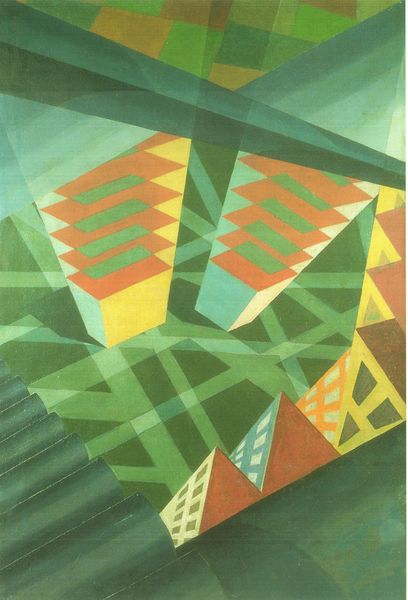
Titel: Volo librato/ Prospettiva in volo
Künstler: Fedele Azari
Institution: Privatbesitz
Schlagwörter: blau, dunkel, gemälde, schatten, dreieck, gelb, grün, komposition, kubismus, stadt, braun, bunt, fenster, hell, licht, orange, pastell, pfeiler, raum, schwarz, strasse, türkis, weiss, ausblick, blick, dach, gebäude, haus, rot, weg, beige, flächig, karo, malerei, zylinder, architektur, schauen, feld, felder, häuser, spiegelung, sonne, wege, spitzen, kontrast, turm, wellen, komplementär, ansicht, perspektive, moderne, abstrakt, farben, modern, dächer, dunkelgrün, farbe, formen, hellgrün, linien, platz, vogelperspektive, häuse, ölgemälde, treppe, treppen, spitz, streifen, stufe, stufen, tiefe, gründ, hoch, striche, abstraktion, rechtecke, straßen, futurismus, eckig, kreuz, rechteck, türme, kegel, strahlen, parallel, geld, linear, acryl, form, strich, dynamik, strahl, würfel, ecken, quadrate, kontraste, diagonal, geometrisch, rauten, lichtstrahlen, bran, konstruktion, stadtlandschaft, rechteckig, grpn, etagen, abstufung, dreiecke, träger, kanten, geometrie, kästchen, quadrat, vierecke, tritt, pfeile, konstruktivismus, steigen, quadratisch, farbabstufung, verwirrung, tief, mischung, kubus, opart, hellgelb, mathematik, wellblech, stricht, hochhaus, großstadt, hochhäuser, rohre, feininger, kristallin, delaunay, stereometrisch, tritte, mischen, wolkenkratzer, pyramiden, new york, häus, farbfeldmalerei, schicht, zukunft, quatrat, verfremdet, überlagern, metropolis, hocjhäuser, aeropittura, crali, entfremdet, reihnhaus, tullio